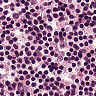
Metastatic tissue present: no